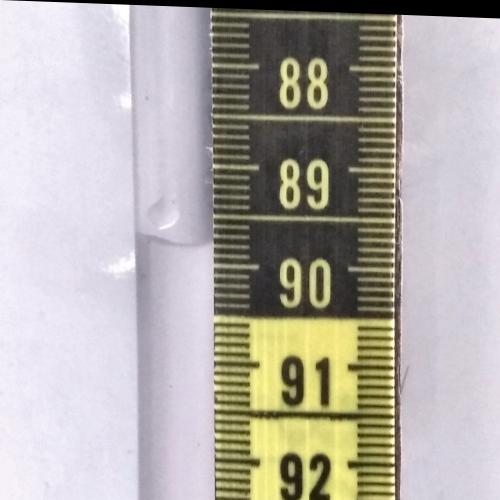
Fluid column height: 89.8 cm